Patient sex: M
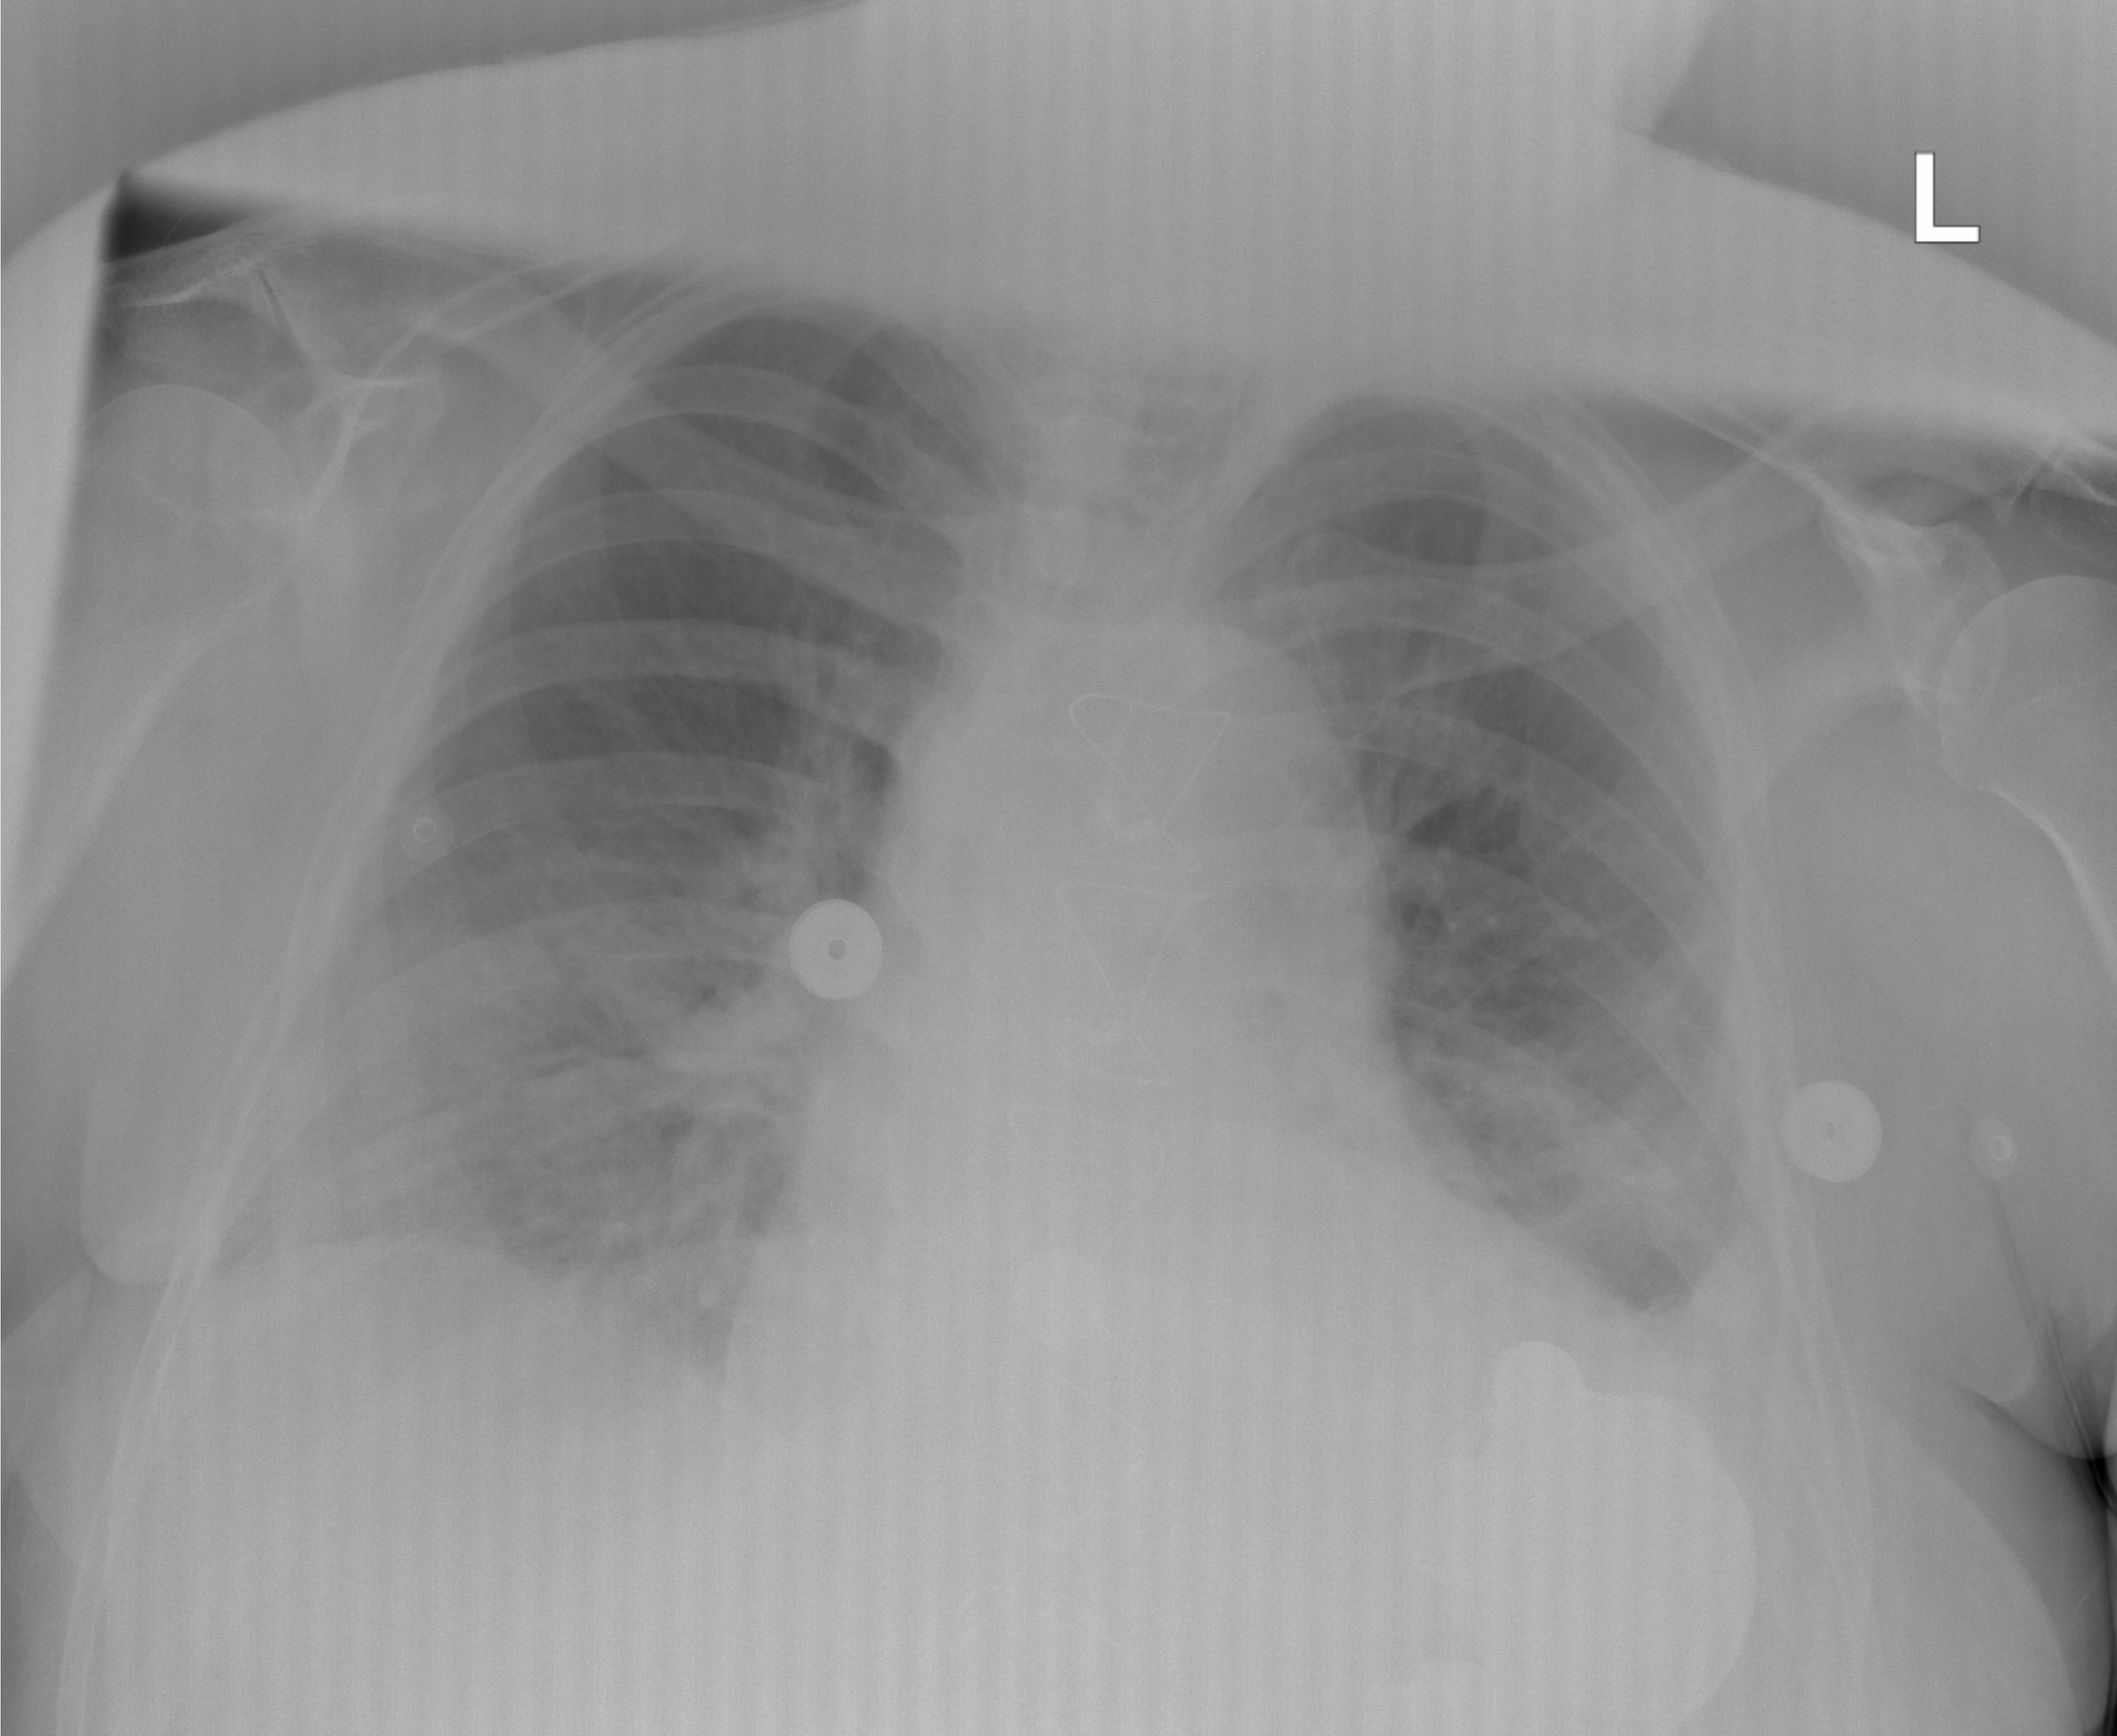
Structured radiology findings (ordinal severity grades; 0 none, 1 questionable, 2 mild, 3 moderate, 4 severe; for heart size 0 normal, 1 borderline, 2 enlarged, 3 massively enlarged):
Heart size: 2
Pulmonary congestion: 2
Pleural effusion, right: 0
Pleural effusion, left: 2
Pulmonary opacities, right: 2
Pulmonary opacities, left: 2
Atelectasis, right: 2
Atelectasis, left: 2